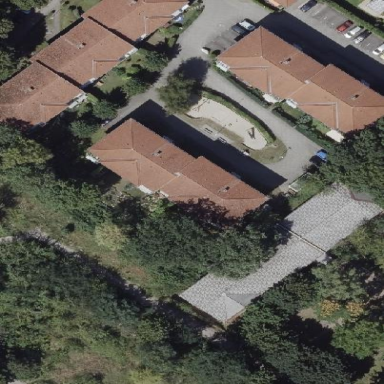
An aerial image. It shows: Residential building.